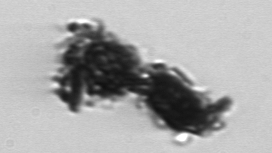
Label: Thalassiosira_TAG_external_detritus